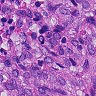
Metastatic tissue present: yes